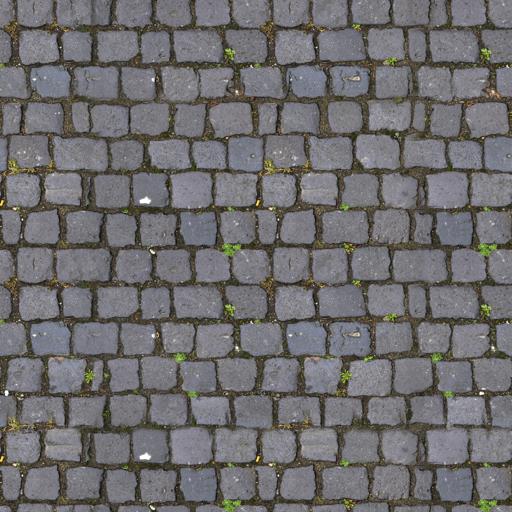
Tags: cobblestone grey old pavement paving stones